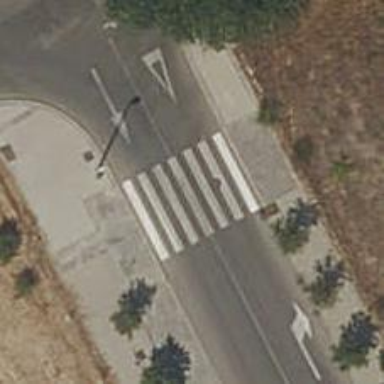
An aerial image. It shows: Uncontrolled road crossing.